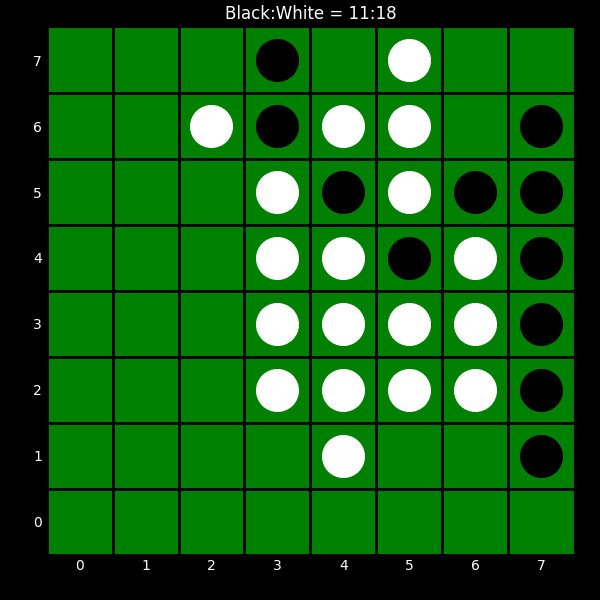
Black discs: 11
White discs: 18